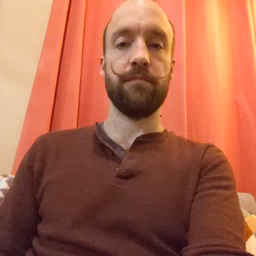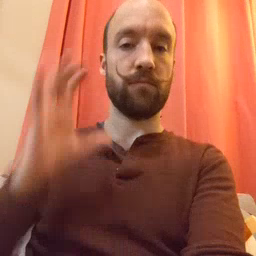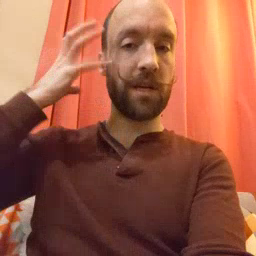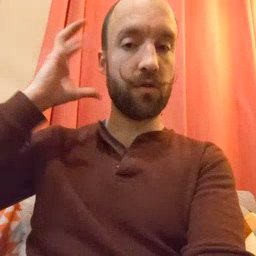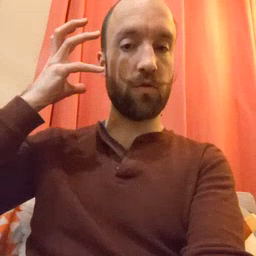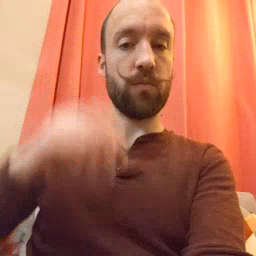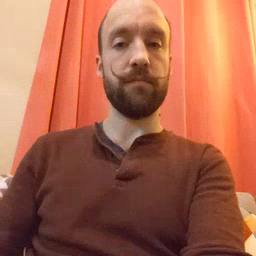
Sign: radio